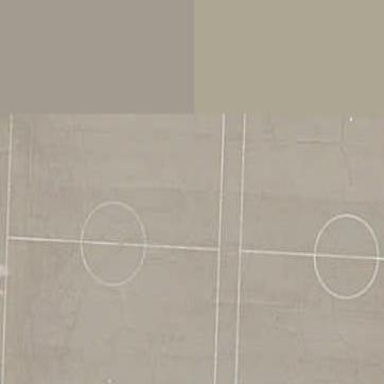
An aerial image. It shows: Concrete soccer pitch for sports and leisure activities.